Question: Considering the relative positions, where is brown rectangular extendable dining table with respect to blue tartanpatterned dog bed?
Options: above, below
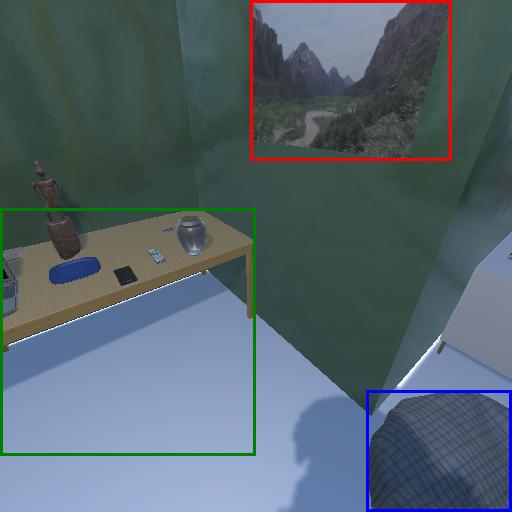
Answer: above